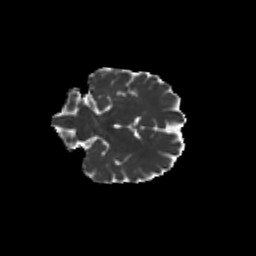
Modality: MD
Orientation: coronal
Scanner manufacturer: siemens
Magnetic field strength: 3 T
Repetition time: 9.2 s
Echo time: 0.084 s